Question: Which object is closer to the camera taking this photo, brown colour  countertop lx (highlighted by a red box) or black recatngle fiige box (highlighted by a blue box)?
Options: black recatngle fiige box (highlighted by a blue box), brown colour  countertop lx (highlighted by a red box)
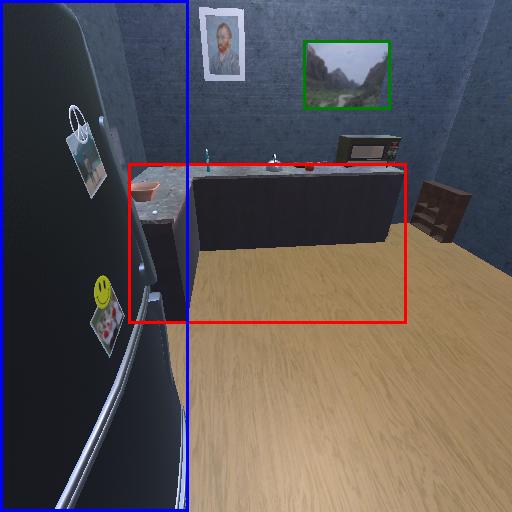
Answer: black recatngle fiige box (highlighted by a blue box)